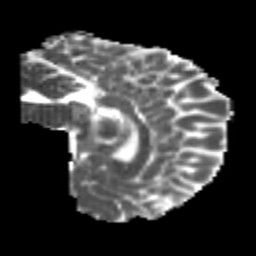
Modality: MD
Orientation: sagittal
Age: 20
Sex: male
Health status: healthy
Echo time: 0.074 s